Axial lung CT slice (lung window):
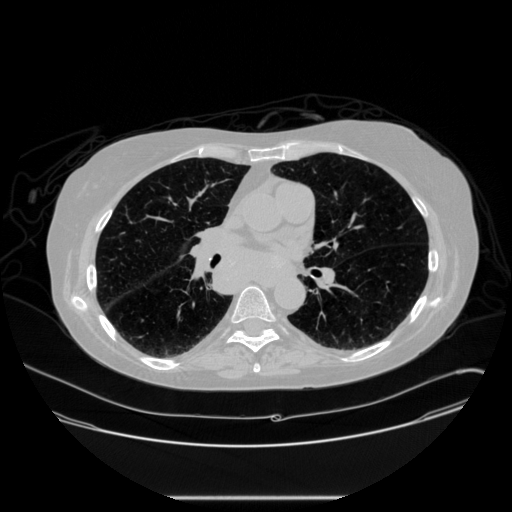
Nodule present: no